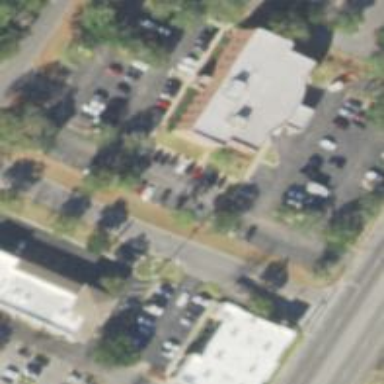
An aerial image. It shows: Parking space.